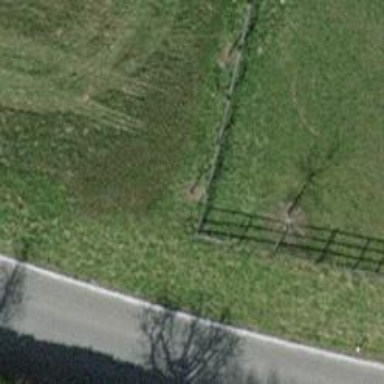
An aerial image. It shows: Fence is in the image.